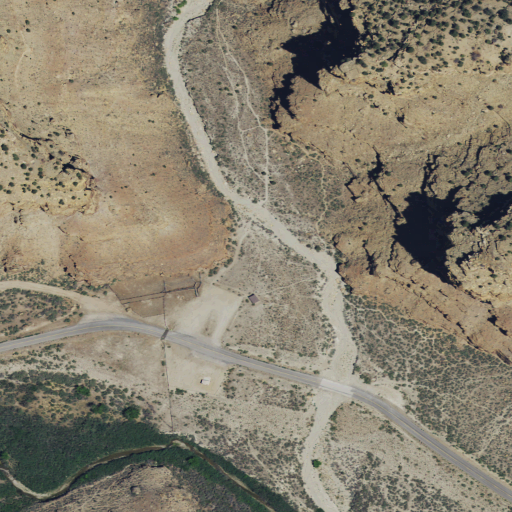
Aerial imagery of valley in Utah named Daddy Canyon containing shrub, open development, grassland, evergreen forest, woody wetlands, and medium intensity development